Question: I want to open a link from xml file. But here is some problem with strings
Here is my code
'''
public class WebA extends Activity {
private WebView webView;
static final String URL = "http://example.com/1/http.xml";
static final String KEY_SONG = "song";
static final String KEY_ID = "id";
static final String KEY = "link_url";
public void onCreate(Bundle savedInstanceState) {
super.onCreate(savedInstanceState);
setContentView(R.layout.main);
final ArrayList<HashMap<String, String>> songsList = new ArrayList<HashMap<String, String>>();
XMLParser parser = new XMLParser();
String xml = parser.getXmlFromUrl(URL); // getting XML from URL
Document doc = parser.getDomElement(xml); // getting DOM element
NodeList nl = doc.getElementsByTagName(KEY_SONG);
for (int i = 0; i < nl.getLength(); i++) {
// creating new HashMap
HashMap<String, String> map = new HashMap<String, String>();
Element e = (Element) nl.item(i);
// adding each child node to HashMap key => value
map.put(KEY_ID, parser.getValue(e, KEY_ID));
map.put(KEY, parser.getValue(e, KEY));
songsList.add(map);
}
setContentView(R.layout.webcontent);
webView = (WebView) findViewById(R.id.webView);
webView.getSettings().setJavaScriptEnabled(true);
webView.setInitialScale(1);
webView.loadUrl(KEY);
}
}
'''
There is a string problem, I don't get it: how can I solve it?
Here is my .xml code
'''
<?xml version="1.0" encoding="utf-8"?>
<music>
<song>
<id>1</id>
<link_url>http://www.youtube.com/watch?v=NlmezywdxPI</link_url>
</song>
</music>
'''
Here is a picture of what I see when I open the webview:

'''
<uses-permission android:name="android.permission.INTERNET"/>
<uses-permission android:name="android.permission.ACCESS_NETWORK_STATE"/>"
<uses-permission android:name="android.permission.ACCESS_WIFI_STATE" />
'''
and webcontent.xml
'''
<?xml version="1.0" encoding="utf-8"?>
<LinearLayout xmlns:android="http://schemas.android.com/apk/res/android"
xmlns:ads="http://schemas.android.com/apk/lib/com.google.ads"
android:layout_width="match_parent"
android:layout_height="match_parent"
android:orientation="vertical" >
<WebView
android:id="@+id/webView"
android:layout_width="fill_parent"
android:layout_height="238dp" />
</LinearLayout>
'''
I think my problem with string .I dont see error , just need string summon url from xml.
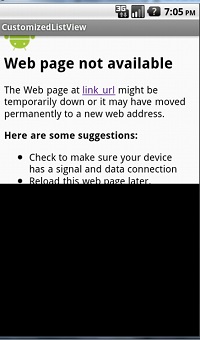
Answer: You're trying to load the url saved inside your variable 'KEY', but this variable only holds the value 'link_url':
'''
webView.loadUrl("link_url");
'''
You should instead load your url like this:
'''
webView.loadUrl(songsList.get(0).get(KEY));
'''
Given that you want the url for first item in your 'ArrayList' of course. You would need to make a better mechanism for loading different urls if you have more than one element in your 'ArrayList'.
Why you're wrapping a 'HashMap<String, String>' inside an 'ArrayList' I don't understand.